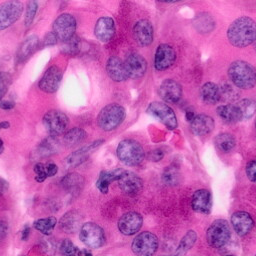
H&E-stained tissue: Pancreatic